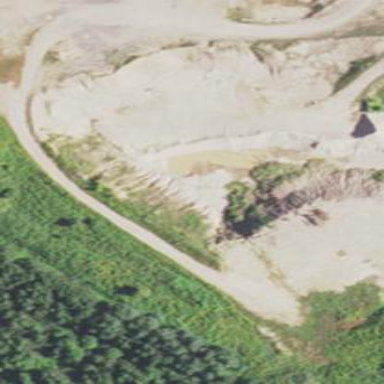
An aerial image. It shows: Quarry area.